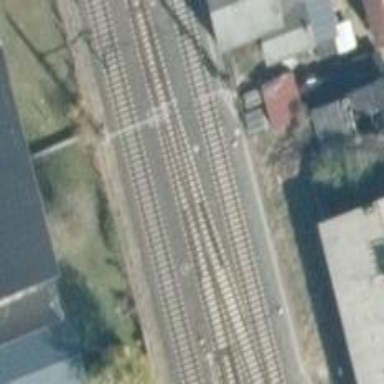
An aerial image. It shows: Railway with electrified contact lines.